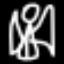
Label: angel